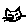
Label: cat